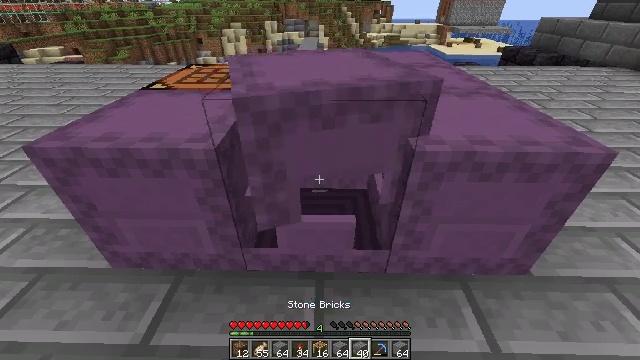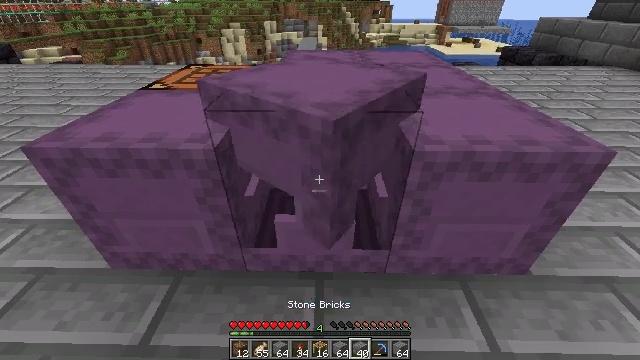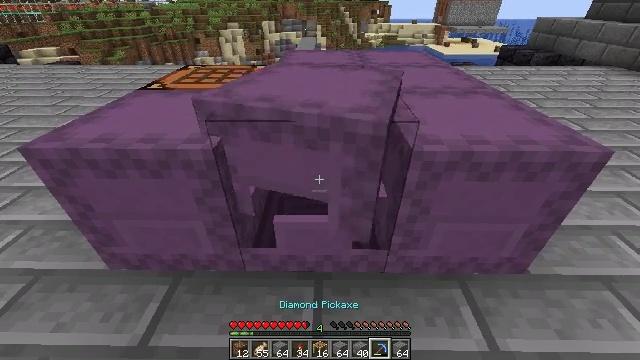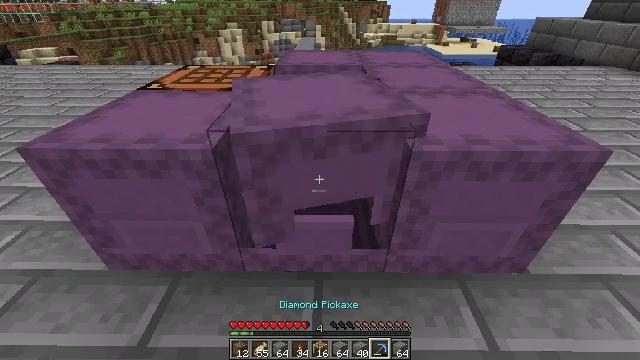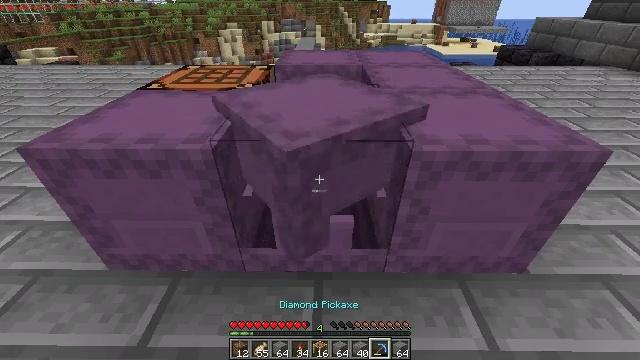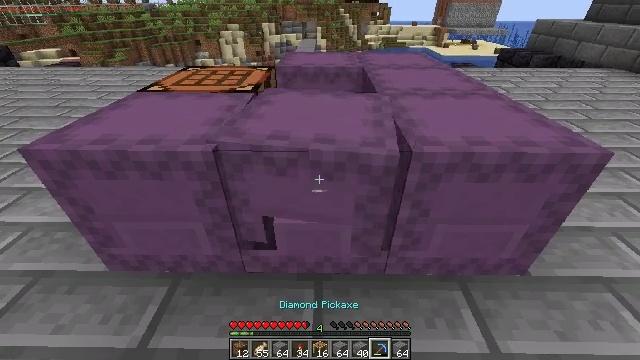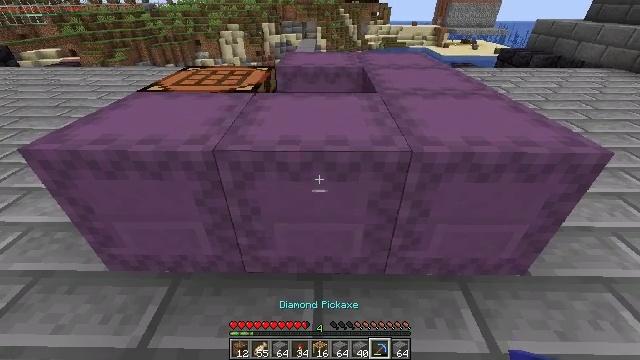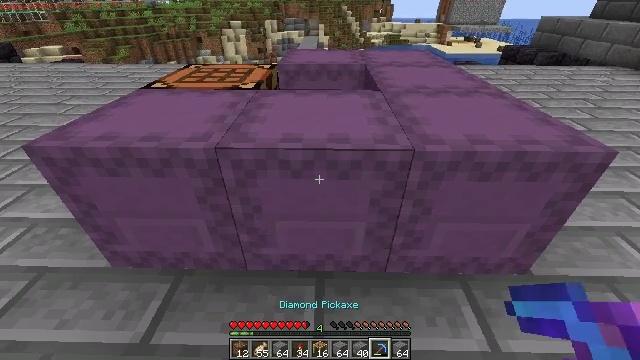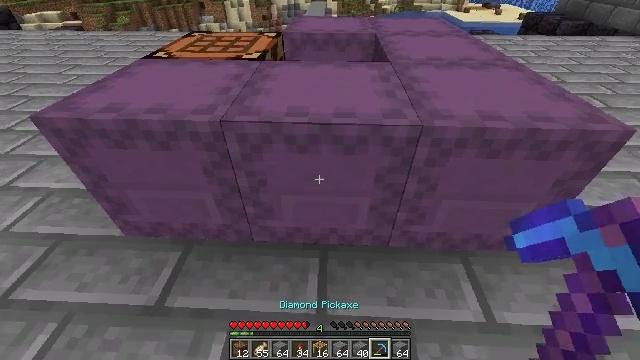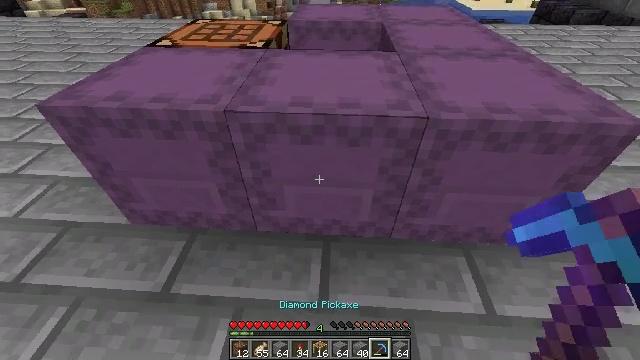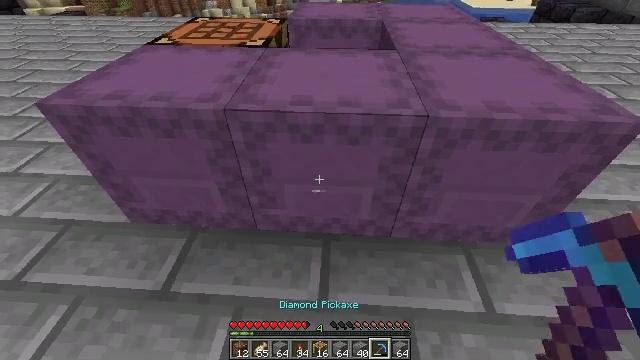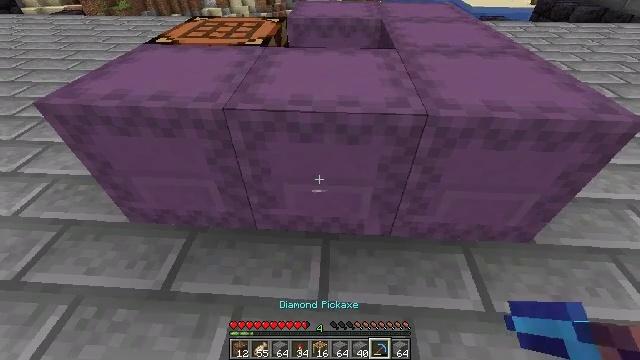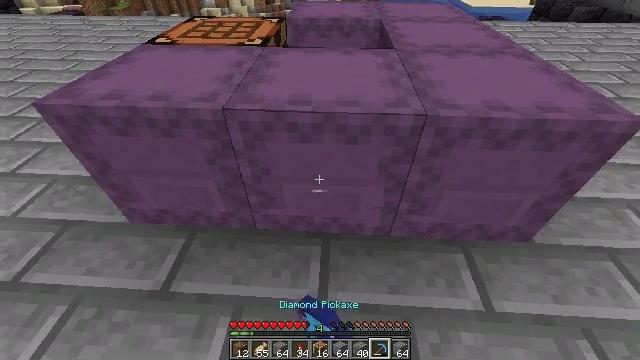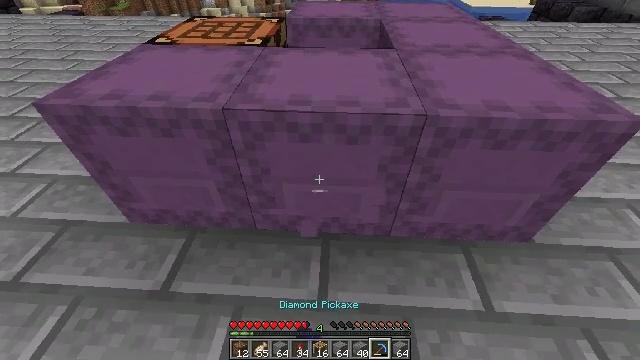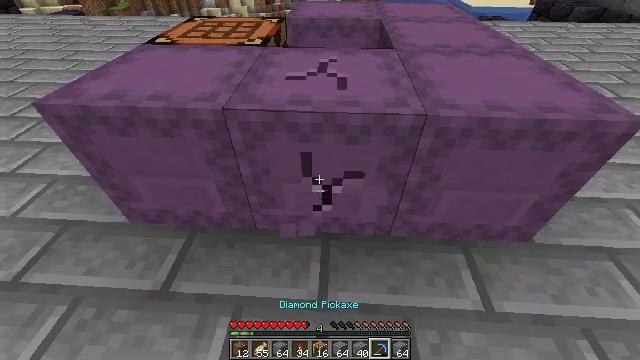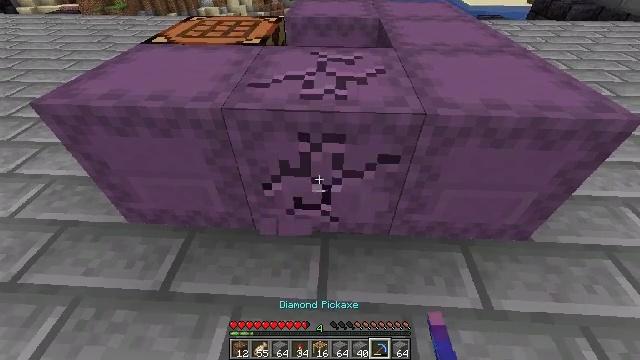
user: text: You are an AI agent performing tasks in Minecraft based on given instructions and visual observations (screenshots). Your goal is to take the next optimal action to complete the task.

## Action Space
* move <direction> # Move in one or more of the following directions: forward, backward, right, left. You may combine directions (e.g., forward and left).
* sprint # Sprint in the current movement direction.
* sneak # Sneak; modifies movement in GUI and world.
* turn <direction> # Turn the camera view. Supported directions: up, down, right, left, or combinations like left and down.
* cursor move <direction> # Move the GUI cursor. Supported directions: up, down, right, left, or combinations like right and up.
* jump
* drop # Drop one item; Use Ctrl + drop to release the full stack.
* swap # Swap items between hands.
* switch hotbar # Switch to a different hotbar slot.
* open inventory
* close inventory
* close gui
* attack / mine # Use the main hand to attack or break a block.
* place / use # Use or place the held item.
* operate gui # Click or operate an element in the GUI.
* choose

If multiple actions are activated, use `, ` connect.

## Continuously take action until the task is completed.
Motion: motion action
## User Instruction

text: Break the shulker box to collect it.
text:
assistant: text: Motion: no_op
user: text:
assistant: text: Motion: no_op
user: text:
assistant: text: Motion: no_op
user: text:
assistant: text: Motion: no_op
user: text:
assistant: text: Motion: no_op
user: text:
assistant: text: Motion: no_op
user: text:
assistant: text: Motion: no_op
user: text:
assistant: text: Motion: turn left and down
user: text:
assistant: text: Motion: turn left and down
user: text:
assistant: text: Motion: no_op
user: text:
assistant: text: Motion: attack / mine
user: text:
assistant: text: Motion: attack / mine
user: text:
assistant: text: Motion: attack / mine
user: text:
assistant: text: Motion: attack / mine
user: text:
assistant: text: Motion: attack / mine
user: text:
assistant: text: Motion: attack / mine
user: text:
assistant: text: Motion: attack / mine
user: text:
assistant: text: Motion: attack / mine
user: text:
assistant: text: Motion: attack / mine
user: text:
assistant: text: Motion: no_op
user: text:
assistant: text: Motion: move forward
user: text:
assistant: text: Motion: no_op